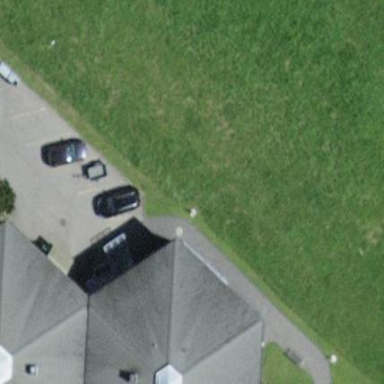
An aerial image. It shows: Parking area with surface.